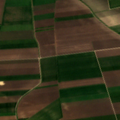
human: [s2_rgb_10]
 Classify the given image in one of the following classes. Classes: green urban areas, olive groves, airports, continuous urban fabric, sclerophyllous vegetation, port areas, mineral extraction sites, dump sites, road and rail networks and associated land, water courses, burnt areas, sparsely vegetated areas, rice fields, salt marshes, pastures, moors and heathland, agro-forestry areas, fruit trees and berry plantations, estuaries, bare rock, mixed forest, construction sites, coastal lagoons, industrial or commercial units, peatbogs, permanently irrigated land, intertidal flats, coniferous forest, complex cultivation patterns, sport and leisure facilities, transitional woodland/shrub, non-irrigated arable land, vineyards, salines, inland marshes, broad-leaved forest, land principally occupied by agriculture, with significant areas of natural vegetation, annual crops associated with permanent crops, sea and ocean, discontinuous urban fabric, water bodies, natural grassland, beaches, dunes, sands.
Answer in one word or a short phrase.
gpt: non-irrigated arable land